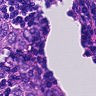
Metastatic tissue present: yes